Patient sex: M
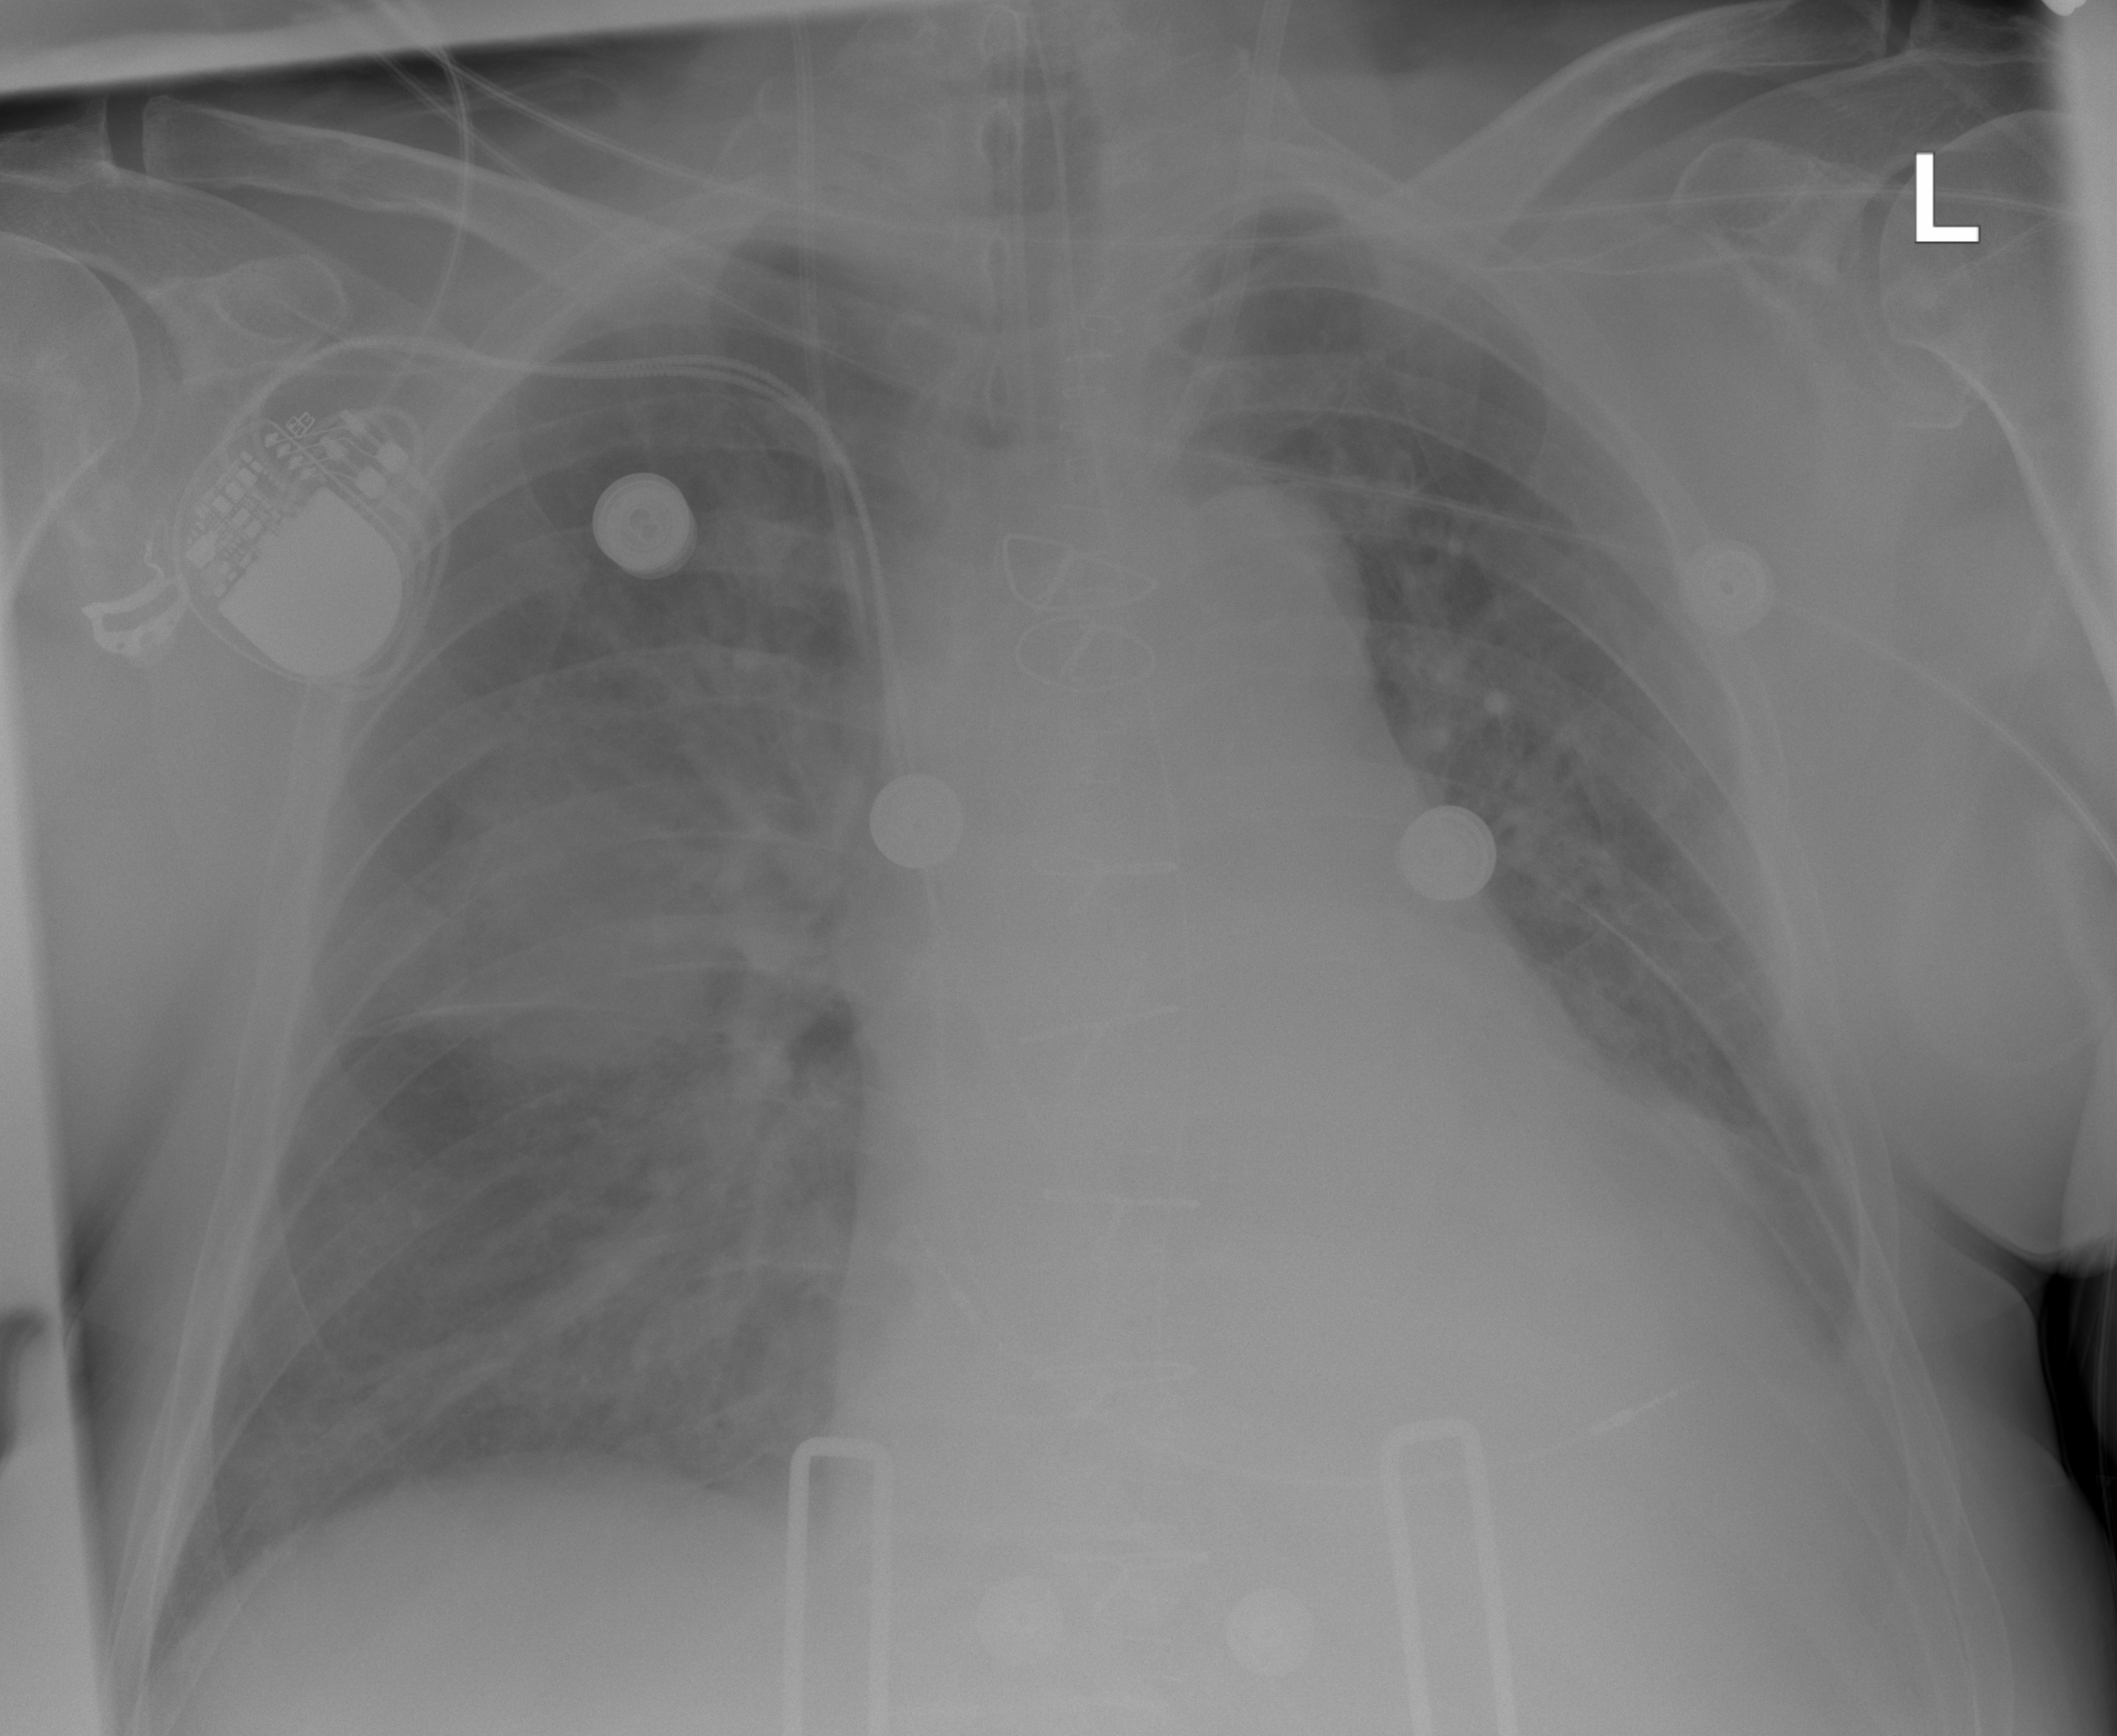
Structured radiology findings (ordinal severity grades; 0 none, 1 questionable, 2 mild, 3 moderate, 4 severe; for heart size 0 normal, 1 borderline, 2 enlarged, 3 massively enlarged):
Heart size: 2
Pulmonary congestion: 1
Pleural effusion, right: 0
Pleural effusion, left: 2
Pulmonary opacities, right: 2
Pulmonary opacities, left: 0
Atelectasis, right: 2
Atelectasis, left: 2